如图，已知$\odot O$的半径为2，$P$是$\odot O$外一点，$PO=5$，点$A$、$B$在$\odot O$上，且满足$BP=BA$，则线段$PA$的最大值是\underline{\qquad}，最小值是\underline{\qquad}.

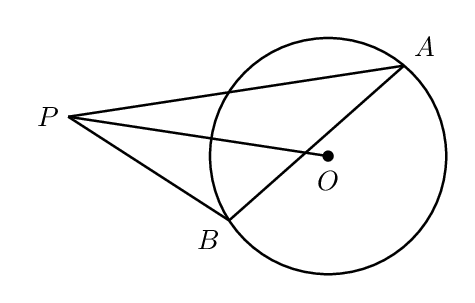
【解答】
\raggedright
\textbf{【答案】} \quad $7$ \quad $\dfrac{21}{4}$
\textbf{【分析】}本题考查了线段垂直平分线的性质、正方形的判定与性质、勾股定理、切线性质等知识．先根据中垂线的性质得到点$B$为$AP$的中垂线与$\odot O$的交点，再结合图形，当点$A$在$PO$的延长线上时，$AP$有最大值，当$PA$的中垂线与$\odot O$相切于点$B$时，$PA$最小，进而结合勾股定理和正方形的判定与性质、圆的切线性质分别求得$PA$的最大值和最小值即可．
\textbf{【详解】}解：$\because BP=BA$，
$\therefore$点$B$在$AP$的中垂线上，
$\because$点$A$、$B$在$\odot O$上，
$\therefore$点$B$为$AP$的中垂线线与$\odot O$的交点，
如图，当点$A$在$PO$的延长线上时，存在点$B$，此时$AP$有最大值，最大值为$OP+OA=5+2=7$；

如图，当$PA$的中垂线与$\odot O$相切于点$B$时，$PA$最小，设中垂线交$PA$于$C$，连接$OB$，$OA$，过$O$作$OD \perp PA$于$D$，

则$\angle OBC = \angle BCD = \angle ODC = 90^\circ$，又$OB = OD = 2$，
$\therefore$四边形$BCDO$是正方形，
$\therefore BC = CD = OB = 2$，
设$PC = AC = t$，则$AD = t - 2$，$PD = t + 2$，
在$\text{Rt}\triangle AOD$中，$OD^2 = OA^2 - AD^2 = 2^2 - (2 - t)^2$，
在$\text{Rt}\triangle POD$中，$OD^2 = OP^2 - PD^2 = 5^2 - (2 + t)^2$，
$\therefore 2^2 - (2 - t)^2 = 5^2 - (2 + t)^2$，
解得$t = \dfrac{21}{8}$，则$PA$的最小值为$\dfrac{21}{4}$，
故答案为：$7$，$\dfrac{21}{4}$．
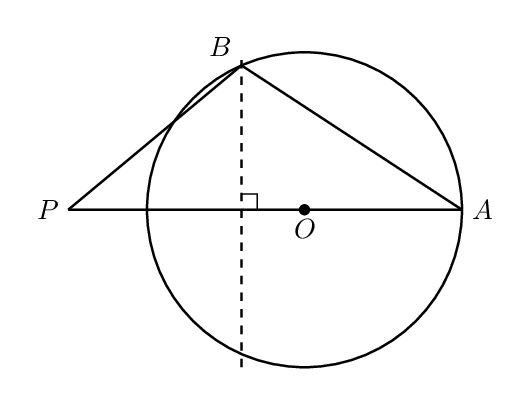